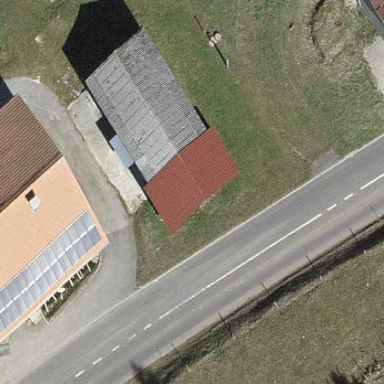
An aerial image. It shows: Gabled roof on farm auxiliary building.